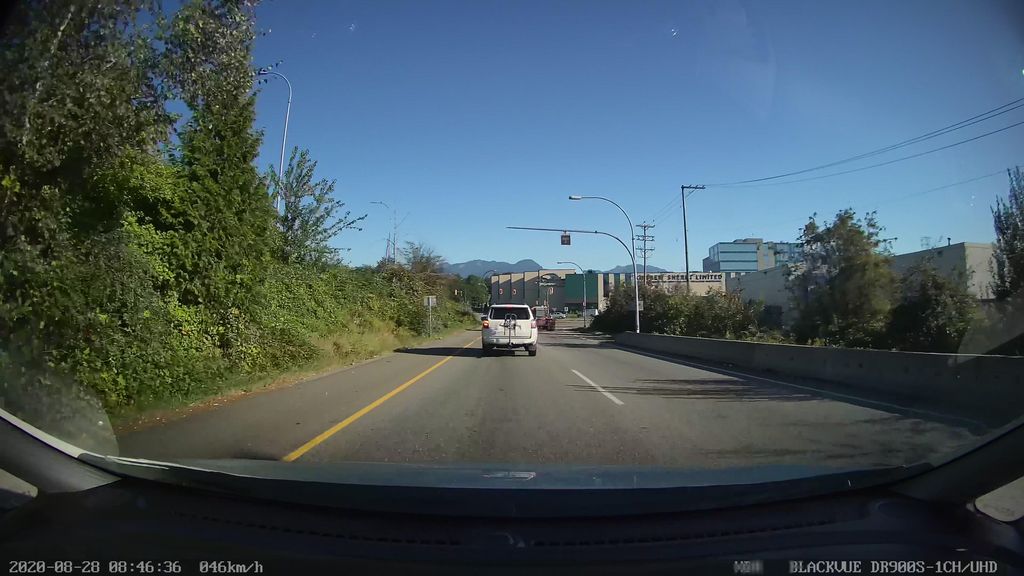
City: vancouver